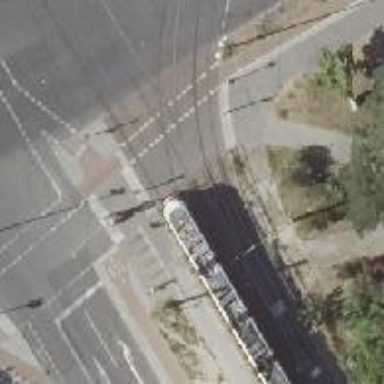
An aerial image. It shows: Tram crossing with traffic signals.